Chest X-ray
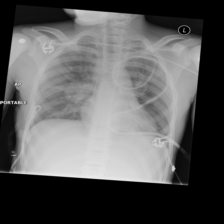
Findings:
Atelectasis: negative
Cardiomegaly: negative
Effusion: negative
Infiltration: negative
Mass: positive
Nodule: negative
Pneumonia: negative
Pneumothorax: negative
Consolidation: negative
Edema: negative
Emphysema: negative
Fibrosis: negative
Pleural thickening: negative
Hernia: negative